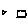
Label: square